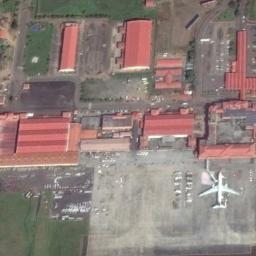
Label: airplane